Question: I have a UITextView that is supposed to have one line of text.
The size font is controlled by a slider. As the user controls the slider, I calculate the new UITextView size using (this is the method called by the slider as it moves).
'''
- (void) changeFontSize:(id)sender {
UISlider *slider = (UISlider *)sender;
CGFloat newSize = (CGFloat)[slider value];
myTextView.font = [UIFont boldSystemFontOfSize:newSize];
[self adjustBoxforSize:myTextView.text];
}
- (void) adjustBoxForSize:(NSString*)myText {
CGFloat fontSize = myTextView.font.pointSize;
CGSize newSize =
[myText sizeWithFont:[UIFont boldSystemFontOfSize:fontSize]];
newSize.width = newSize.width * 1.5; // make it 50% larger
newSize.height = newSize.height * 1.5; // make it 50% taller
CGRect myFrame = CGRectMake(0.0f, 0.0f, newSize.width, newSize.height);
myTextView.frame = myFrame;
}
'''
If I reduce the font, this is the result

The question is: how can the text be out of the textview if I am scaling it to fit and indeed making it 50% larger??
am I missing something? It seems that sizeWithFont is not calculating the size correctly.
Thanks.
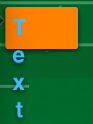
Answer: TextView has paddings that don't grow with the view size. Adding a fixed amount to the computed size of the text do the trick.
Something like this:
'''
newSize.width = newSize.width + 20;
'''
20 seems a good number for you case, but you can try tweaking it.